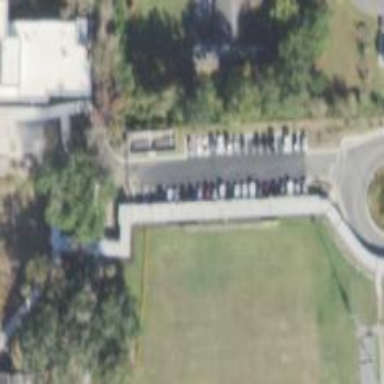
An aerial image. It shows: Parking space.